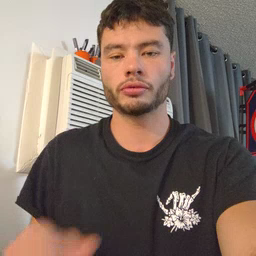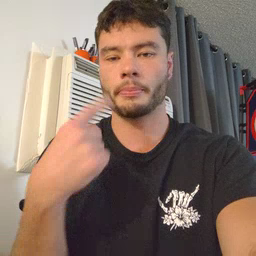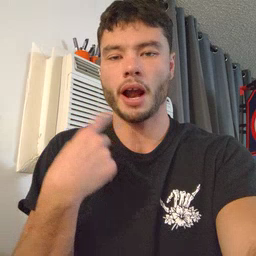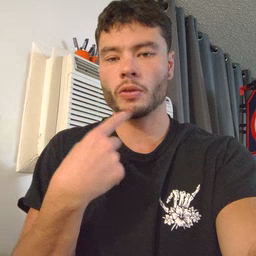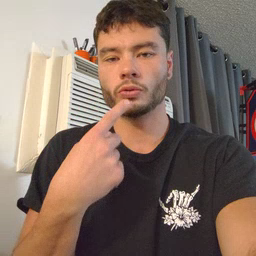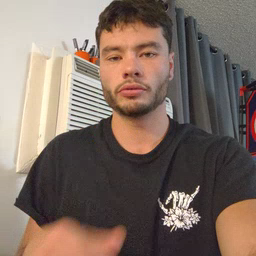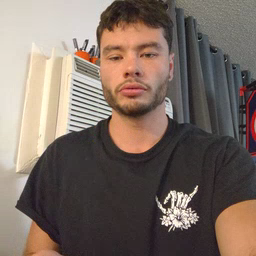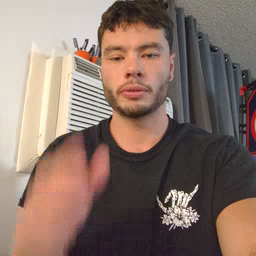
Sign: mouth